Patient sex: M
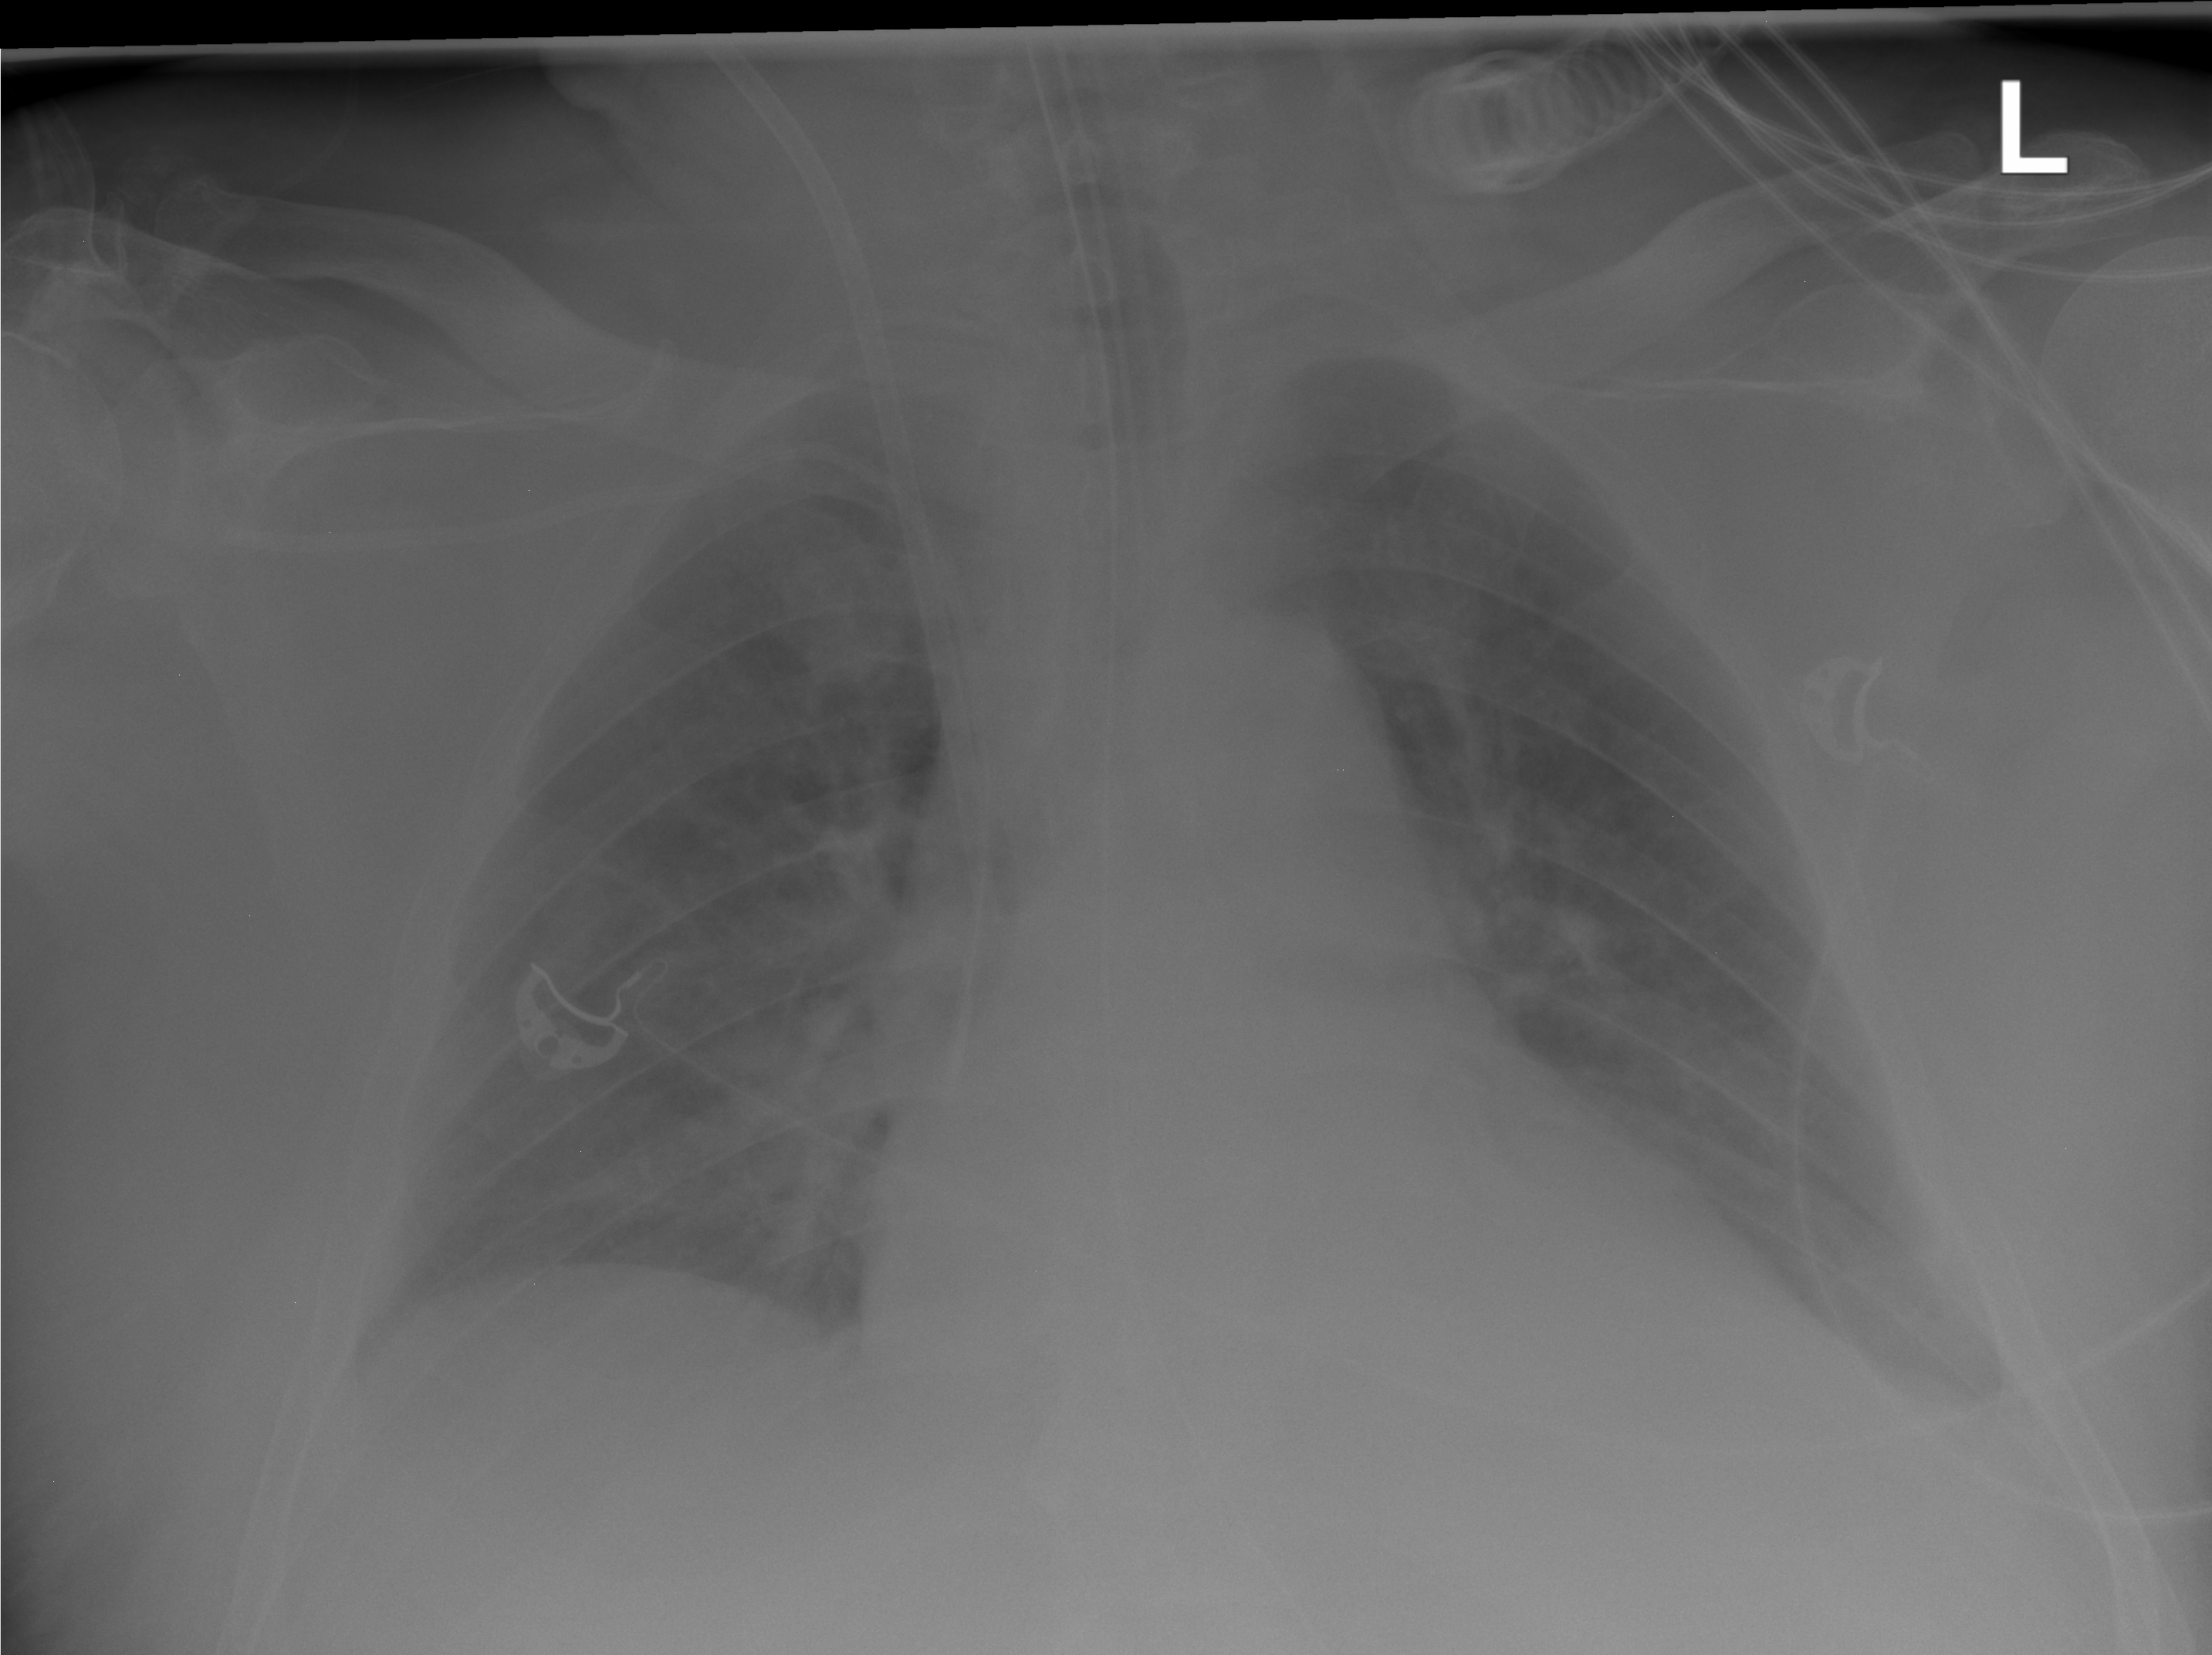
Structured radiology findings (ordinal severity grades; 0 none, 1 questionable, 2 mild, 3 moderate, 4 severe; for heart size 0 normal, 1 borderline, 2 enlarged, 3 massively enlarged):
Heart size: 2
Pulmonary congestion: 0
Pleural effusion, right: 0
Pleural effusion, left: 1
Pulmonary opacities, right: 1
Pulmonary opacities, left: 0
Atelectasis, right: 0
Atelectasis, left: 2